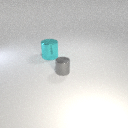
large cyan metal cylinder to the left of small gray metal cylinder